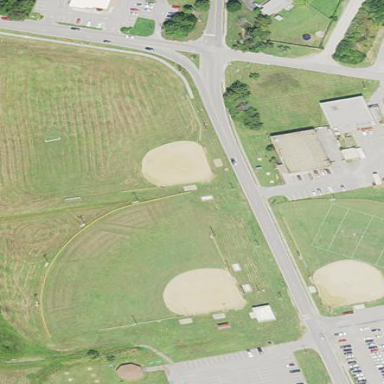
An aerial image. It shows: Baseball pitch for leisure land activities.